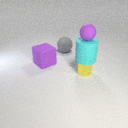
large cyan rubber cylinder below small purple rubber sphere